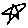
Label: star